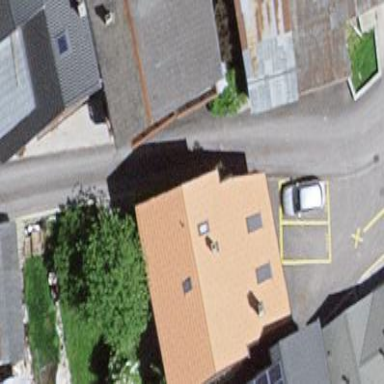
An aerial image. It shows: Simple and straightforward house.